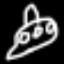
Label: airplane